Question: How to use localized default values for parameters in ?
Using a as the parameter default value has negative consequences in the "Read fields" functionality of 's SQL editor. More precisely, the following error is shown (after pressing the button in dialog):
'Sourced file: inline evaluation of: ''$R{message.key}'' : Attempt to access property on undefined variable or class name'
Any way around this problem?
Here is the image to illustrate the problem:

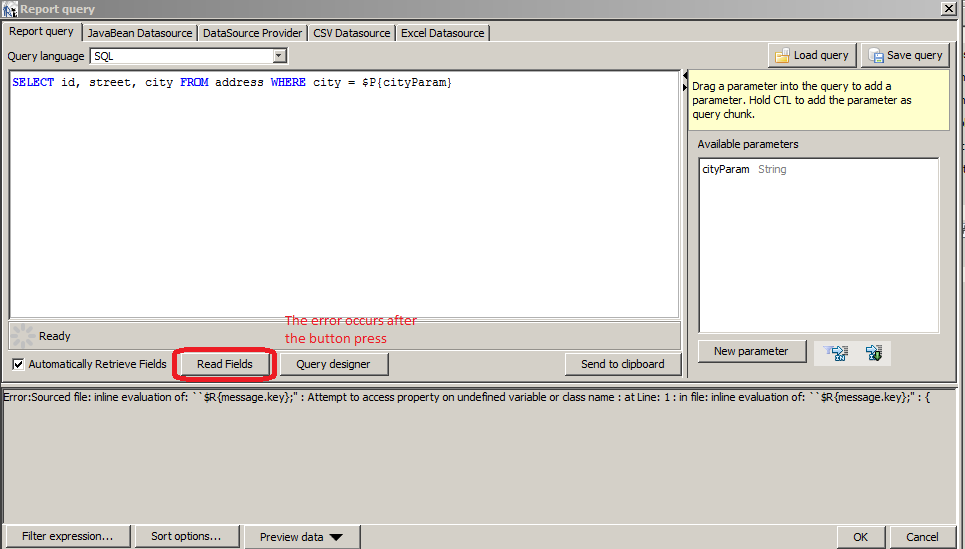
Answer: I think this is a 's bug.
You can temporary comment the expression and add the fields via the button.
Or you can manually add the fields declaration.